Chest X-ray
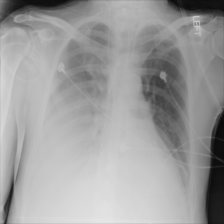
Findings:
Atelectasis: negative
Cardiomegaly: negative
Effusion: negative
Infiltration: negative
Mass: negative
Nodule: negative
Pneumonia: negative
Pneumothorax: negative
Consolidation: positive
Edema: negative
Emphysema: negative
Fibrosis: negative
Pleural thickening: negative
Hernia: negative